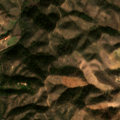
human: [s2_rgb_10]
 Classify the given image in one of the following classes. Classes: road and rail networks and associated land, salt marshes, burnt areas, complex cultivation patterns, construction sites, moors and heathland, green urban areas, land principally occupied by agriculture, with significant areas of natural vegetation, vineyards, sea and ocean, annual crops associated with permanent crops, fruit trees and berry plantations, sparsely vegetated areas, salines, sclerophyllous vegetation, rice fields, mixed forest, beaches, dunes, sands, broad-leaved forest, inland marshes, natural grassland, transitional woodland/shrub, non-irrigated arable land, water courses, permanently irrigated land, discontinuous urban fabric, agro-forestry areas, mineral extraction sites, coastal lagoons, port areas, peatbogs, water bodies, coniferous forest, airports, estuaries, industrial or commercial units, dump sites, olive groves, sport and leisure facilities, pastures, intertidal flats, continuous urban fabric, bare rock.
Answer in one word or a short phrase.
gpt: non-irrigated arable land, complex cultivation patterns, agro-forestry areas, transitional woodland/shrub